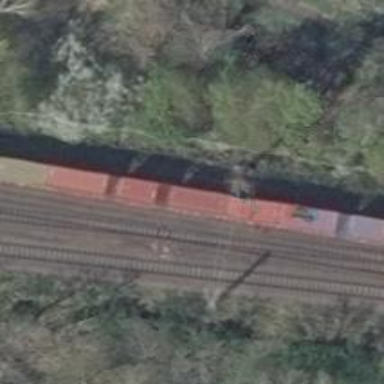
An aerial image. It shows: Railway milestone with catenary mast.